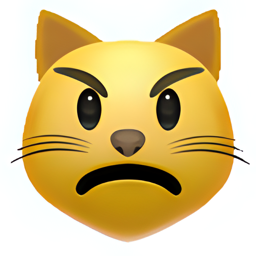
Name: pouting cat face
Emoji: 😾
Group: Smileys & Emotion
Sub-group: cat-face